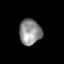
Tissue: lung
Cell type: Endothelial cells
Senescence score: 0.557
Nuclear area (px): 558
Mean DAPI intensity: 141.52